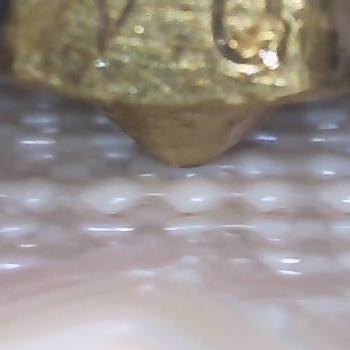
Flow rate: 168%